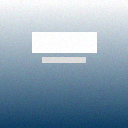
Screen state: on